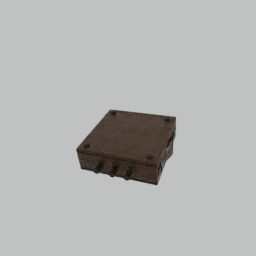
Label: electronics